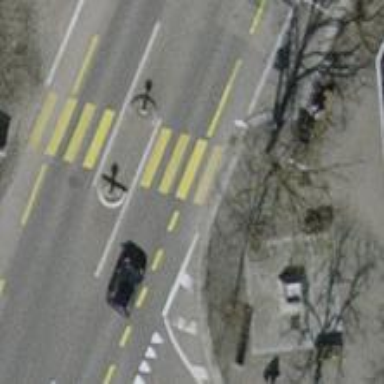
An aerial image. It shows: Marked asphalt footway with marked crossing. The crossing includes island.